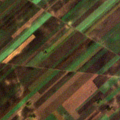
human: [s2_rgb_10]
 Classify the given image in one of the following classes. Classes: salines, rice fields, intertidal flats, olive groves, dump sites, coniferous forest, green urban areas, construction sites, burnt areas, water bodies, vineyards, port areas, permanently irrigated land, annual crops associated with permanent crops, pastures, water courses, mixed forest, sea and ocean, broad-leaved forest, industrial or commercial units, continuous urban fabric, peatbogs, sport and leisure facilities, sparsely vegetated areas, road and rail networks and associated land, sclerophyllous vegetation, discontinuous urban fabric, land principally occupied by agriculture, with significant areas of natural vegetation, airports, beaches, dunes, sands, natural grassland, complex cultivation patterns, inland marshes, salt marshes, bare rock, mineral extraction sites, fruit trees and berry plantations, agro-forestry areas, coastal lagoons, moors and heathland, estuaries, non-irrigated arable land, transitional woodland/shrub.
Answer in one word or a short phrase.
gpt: non-irrigated arable land